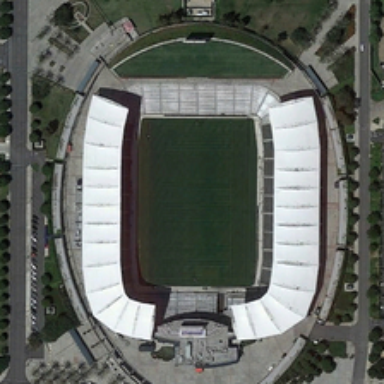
Four roads and some green trees are around a stadium .